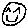
Label: smiley face